Field crop: tomato
Growth stage: 2
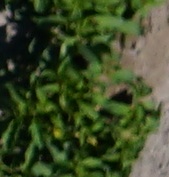
Species: tomato